Interaction volume radius: 5 \u00c5
Interaction volume height: 20 \u00c5
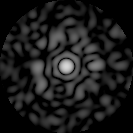
Disorder parameter: 0.7949